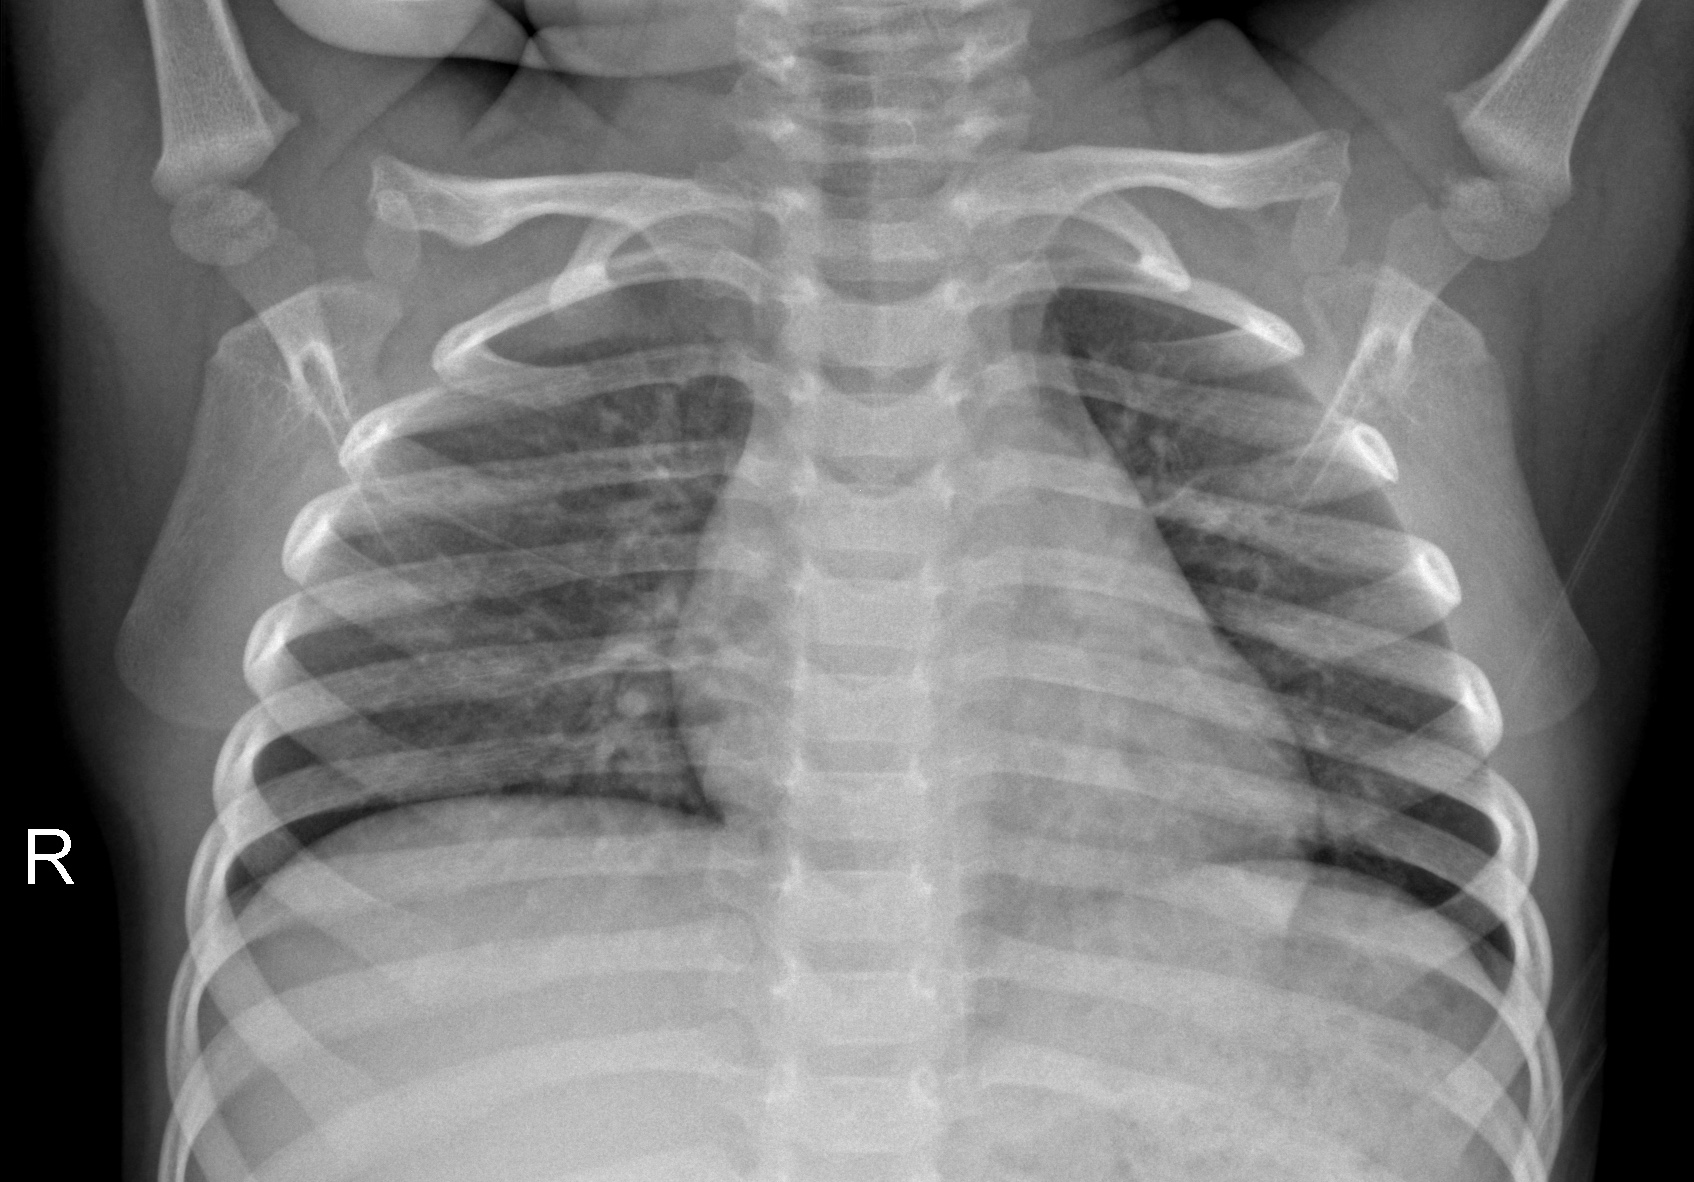
Diagnosis: NORMAL